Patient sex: M
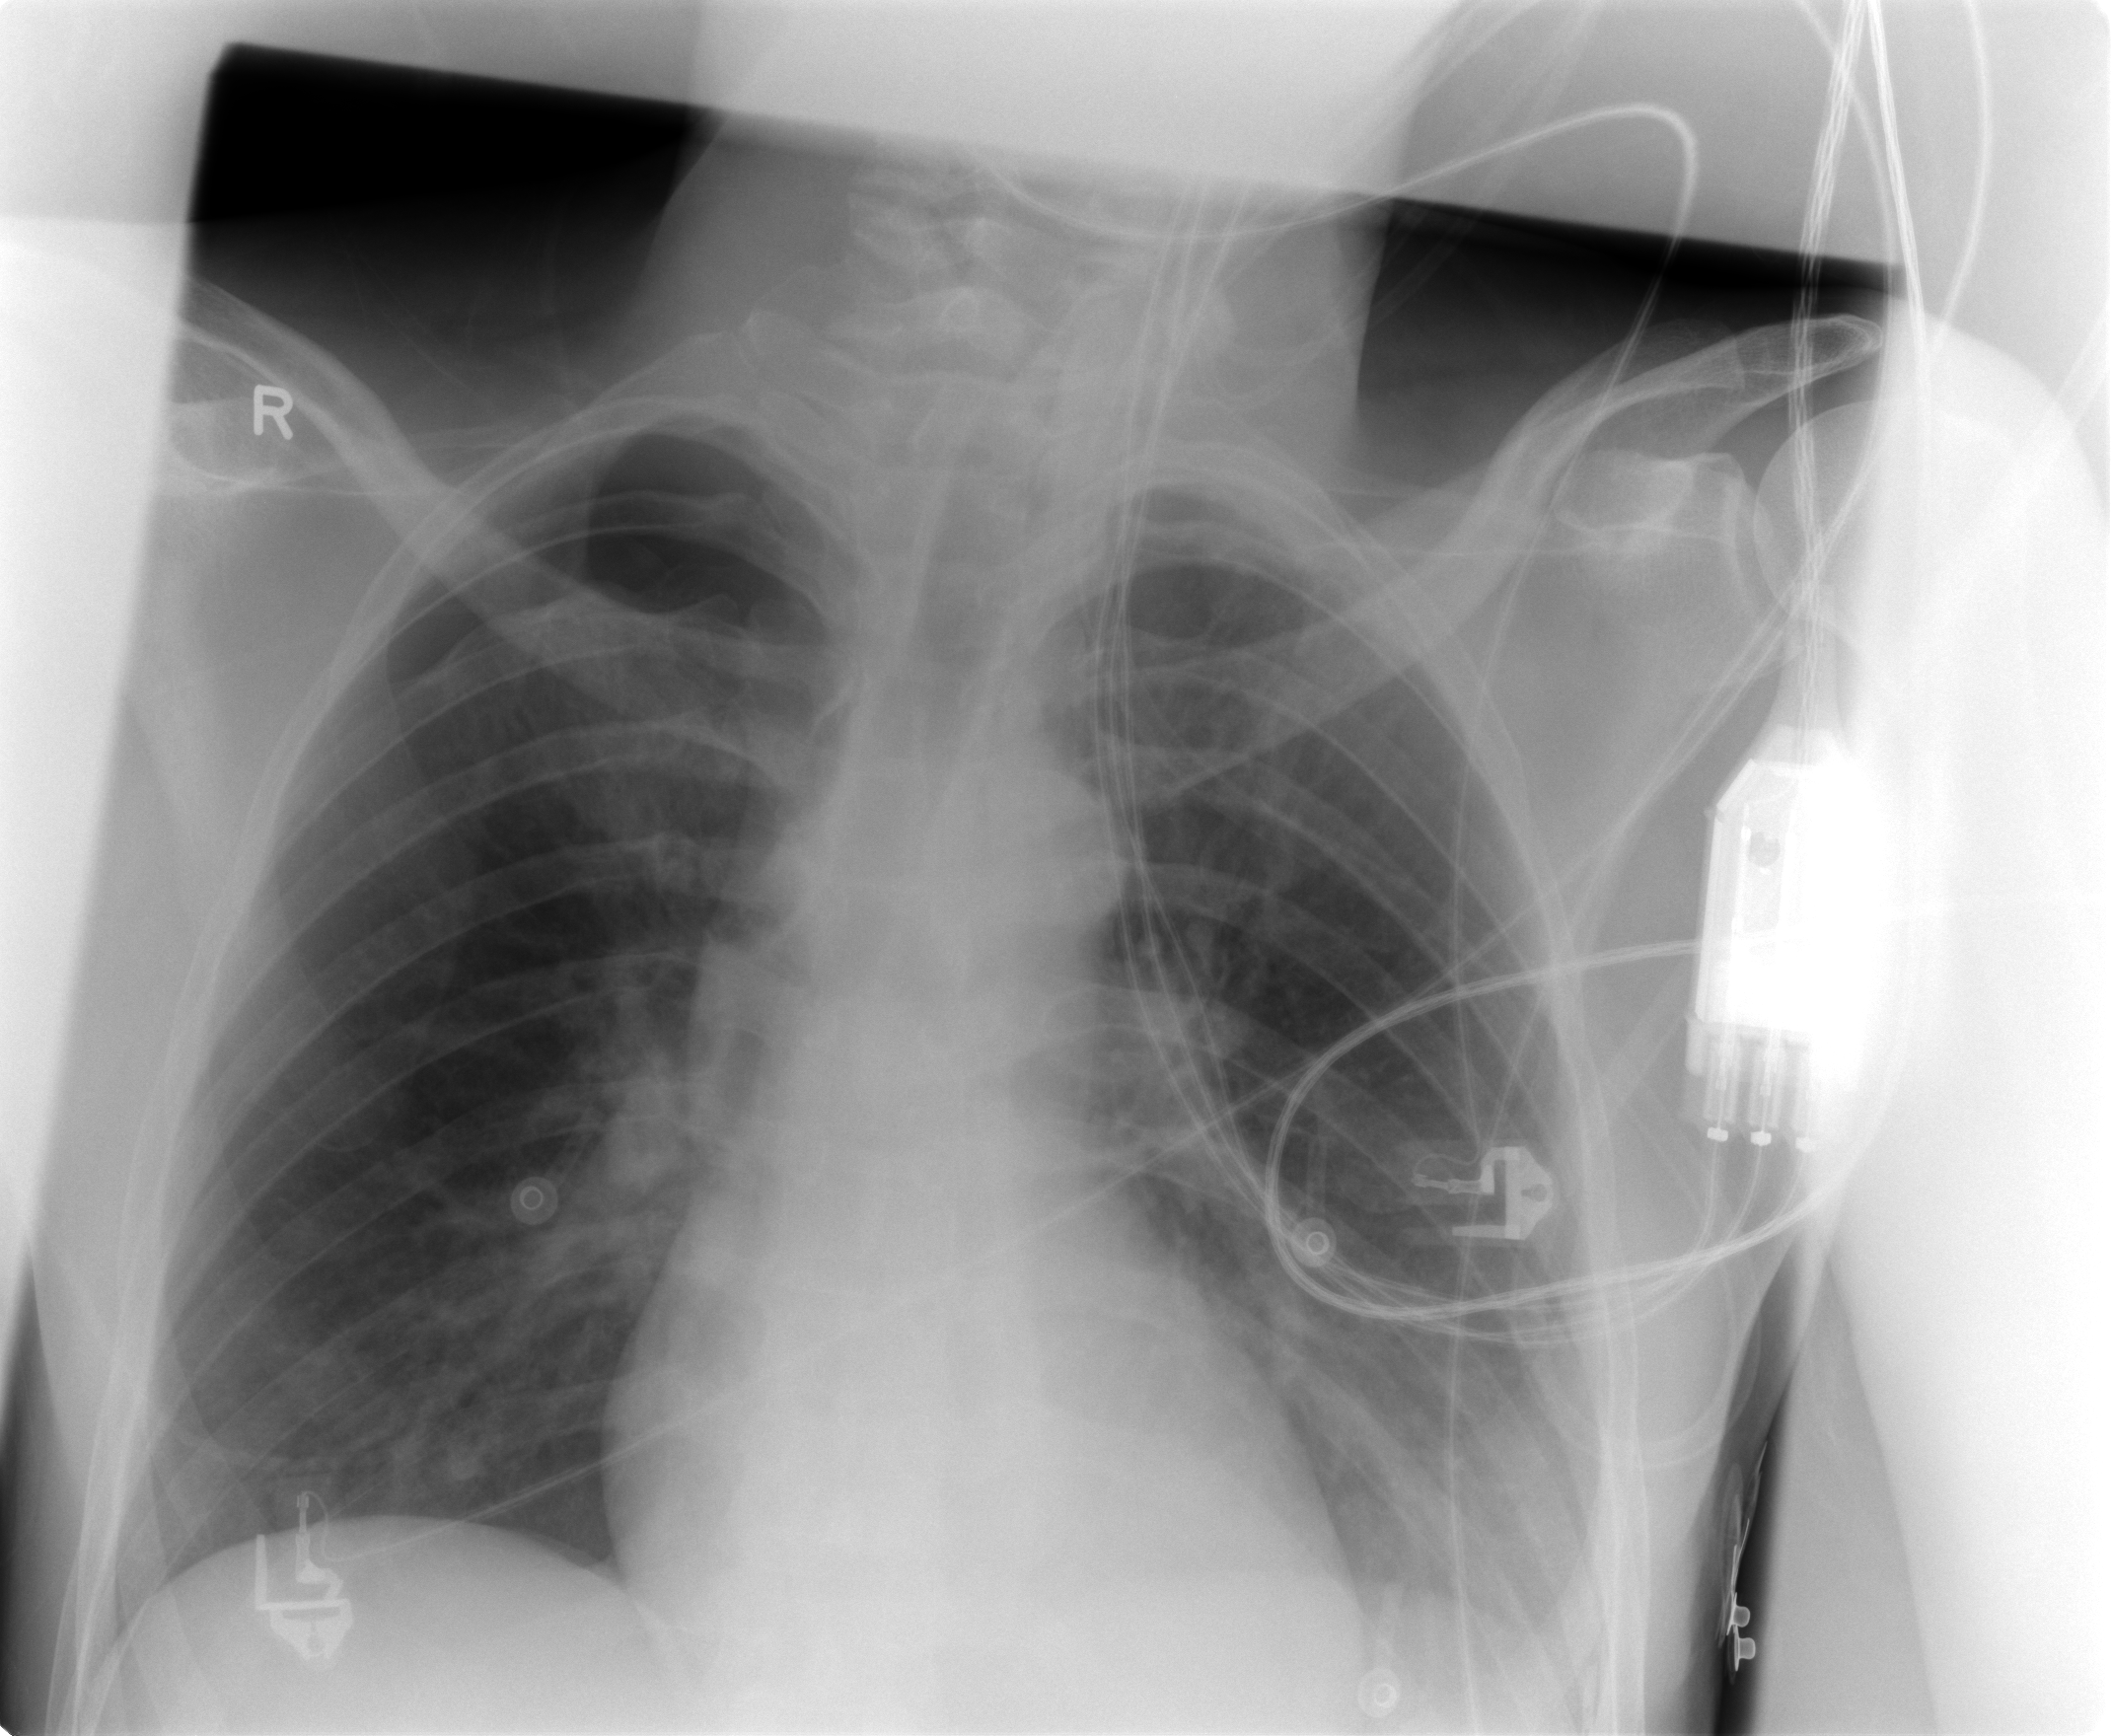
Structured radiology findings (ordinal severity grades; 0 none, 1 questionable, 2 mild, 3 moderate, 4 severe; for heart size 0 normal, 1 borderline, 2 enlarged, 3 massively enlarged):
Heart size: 0
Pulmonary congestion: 0
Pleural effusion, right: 0
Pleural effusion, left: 2
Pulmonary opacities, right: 0
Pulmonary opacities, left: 0
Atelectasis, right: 2
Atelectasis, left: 2